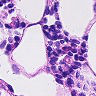
Metastatic tissue present: no